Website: lowes
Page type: cart
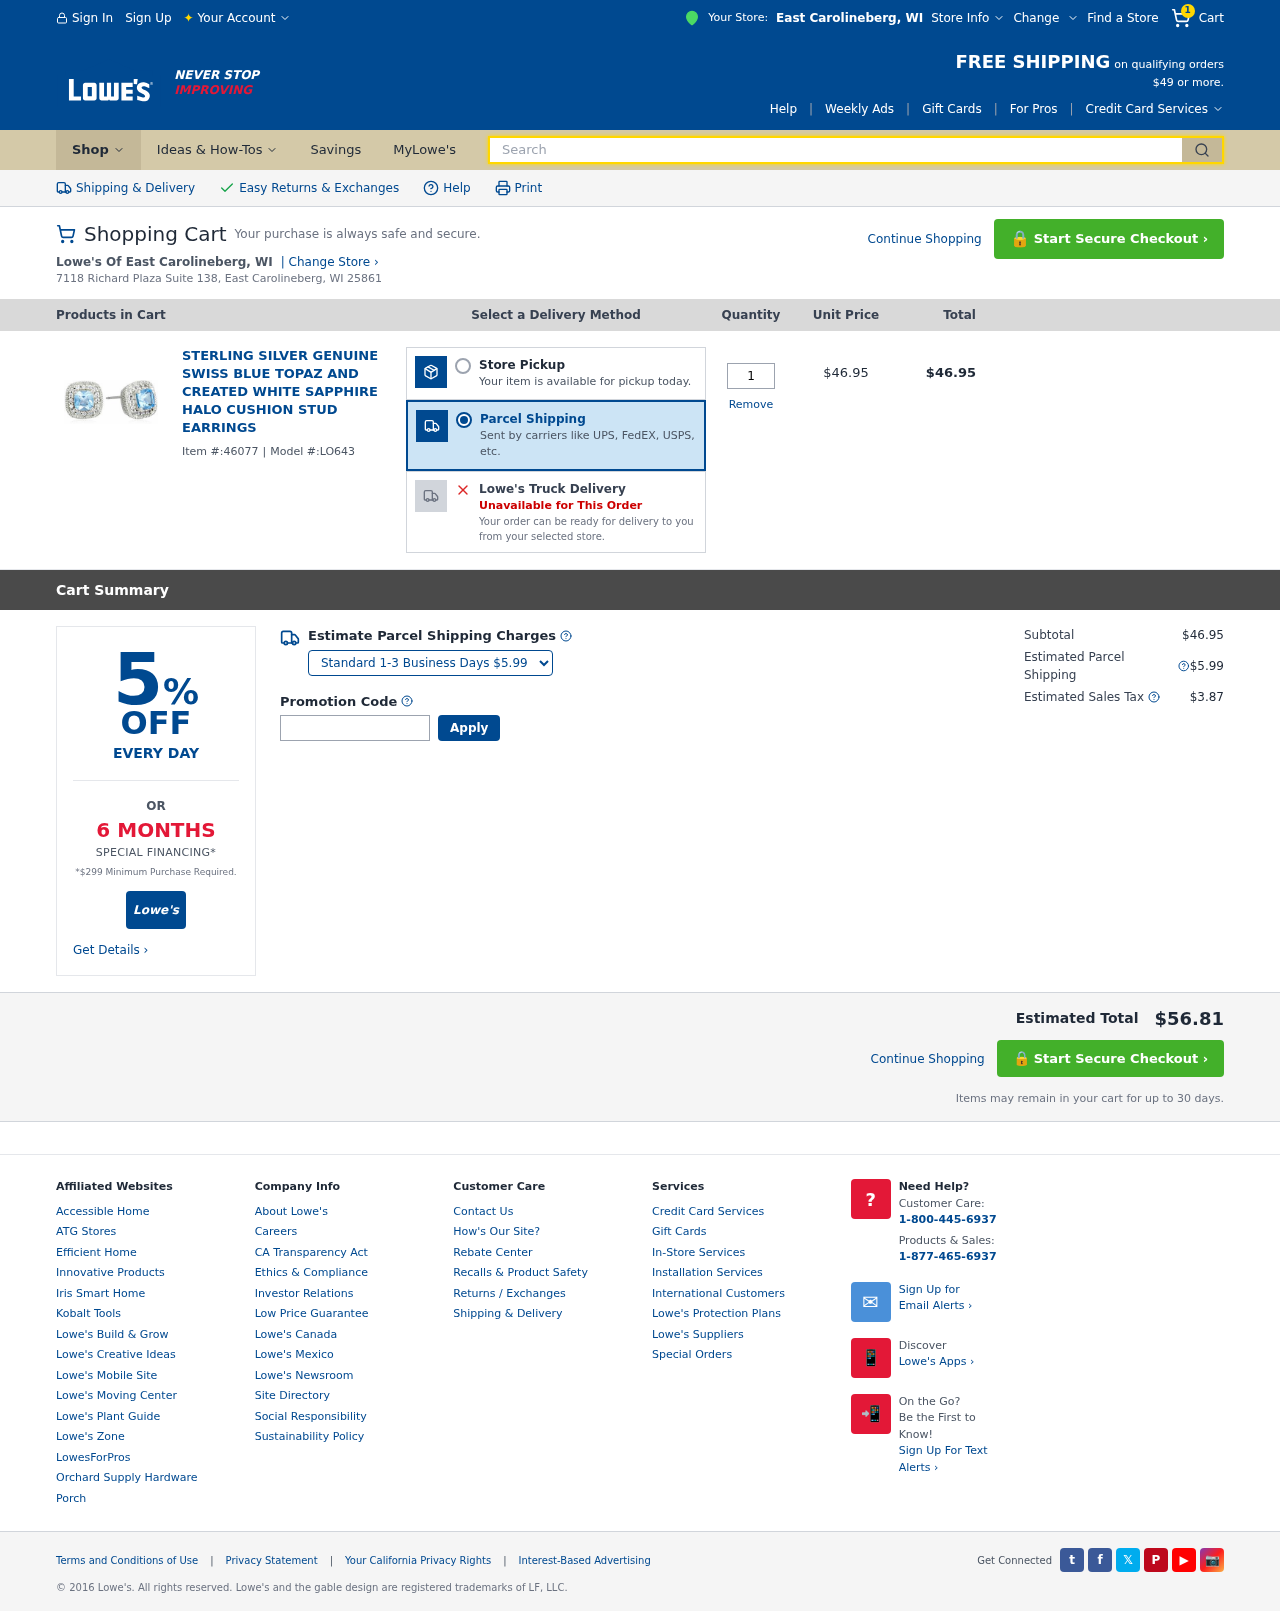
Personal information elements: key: PII_CITY
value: East Carolineberg
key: PII_STATE_ABBR
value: WI
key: PII_STREET
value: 7118 Richard Plaza Suite 138
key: PII_CITY_STATE_ZIP
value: East Carolineberg, WI 25861
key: PII_PROMO_CODE
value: HOLIDAY92
Product elements: key: PRODUCT1_NAME
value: Sterling Silver Genuine Swiss Blue Topaz and Created White Sapphire Halo Cushion Stud Earrings
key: PRODUCT1_PRICE
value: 46.95
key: PRODUCT1_QUANTITY
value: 1
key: PRODUCT1_ITEM_ID
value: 46077
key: PRODUCT1_MODEL_ID
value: LO643
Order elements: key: ORDER_NUM_ITEMS
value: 1
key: ORDER_ITEM_TOTAL
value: $46.95
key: ORDER_SUBTOTAL
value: $46.95
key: ORDER_SHIPPING_COST
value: $5.99
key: ORDER_TAX
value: $3.87
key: ORDER_TOTAL
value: $56.81
Search elements: key: HEADER_SEARCH
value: Search